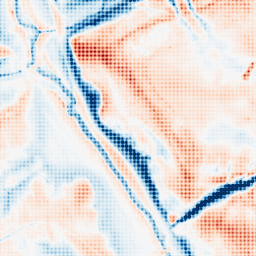
Category: classical
Decomposition family: gaussian
Decomposition parameters: sigma: 10
Upsampling method: sinc_blackman
Upsampling parameters: scale: 4
kernel_size: 4
Upsampling scale: 4